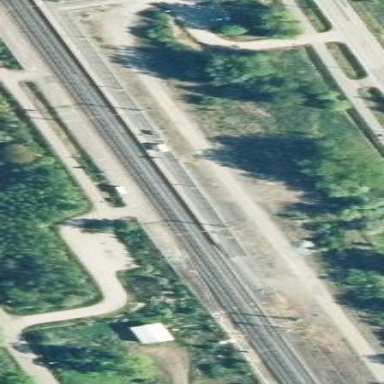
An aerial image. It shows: Platform on the railway.